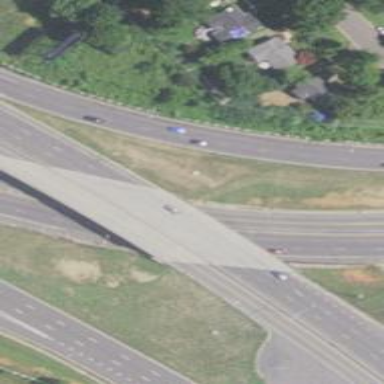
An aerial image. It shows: There is bridge over busway.